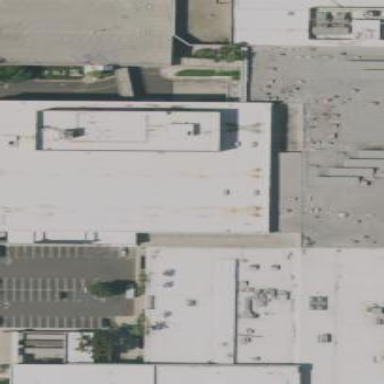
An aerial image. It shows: Retail building.